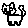
Label: cat